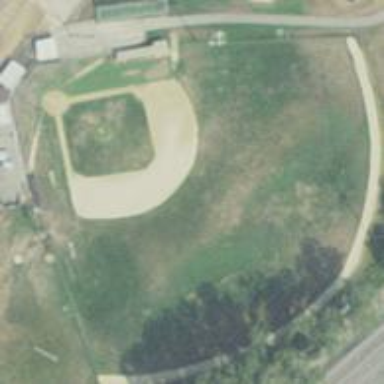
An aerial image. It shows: Baseball pitch for leisure land activities.